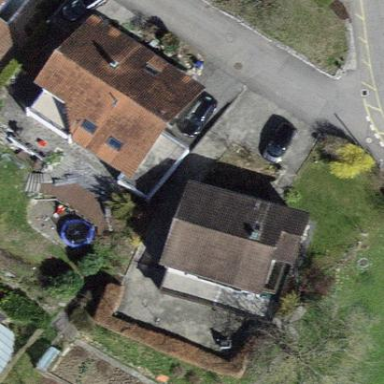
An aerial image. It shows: Building with tiled roof.